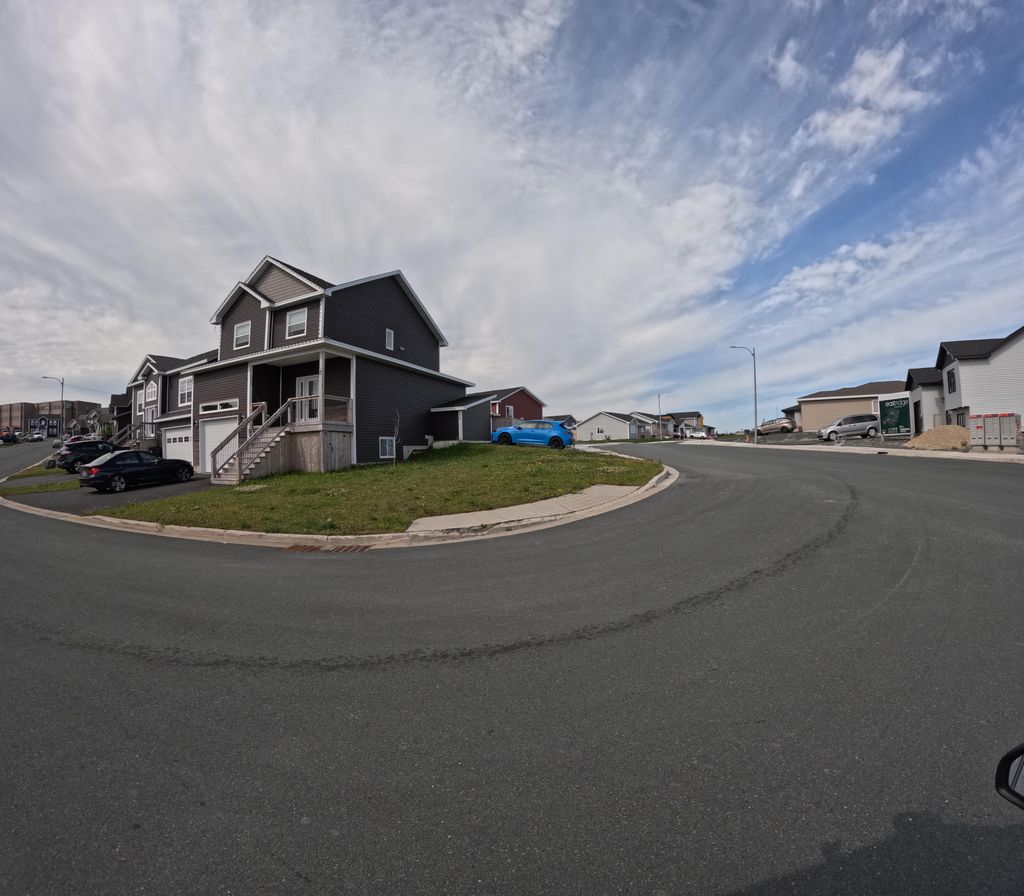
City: st_johns